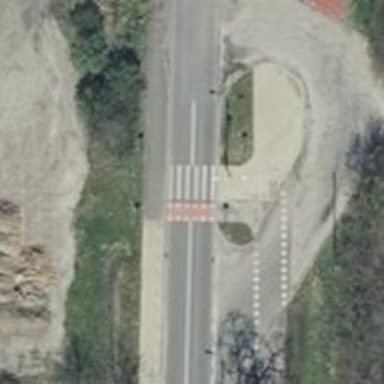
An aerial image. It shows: Asphalt cycleway.